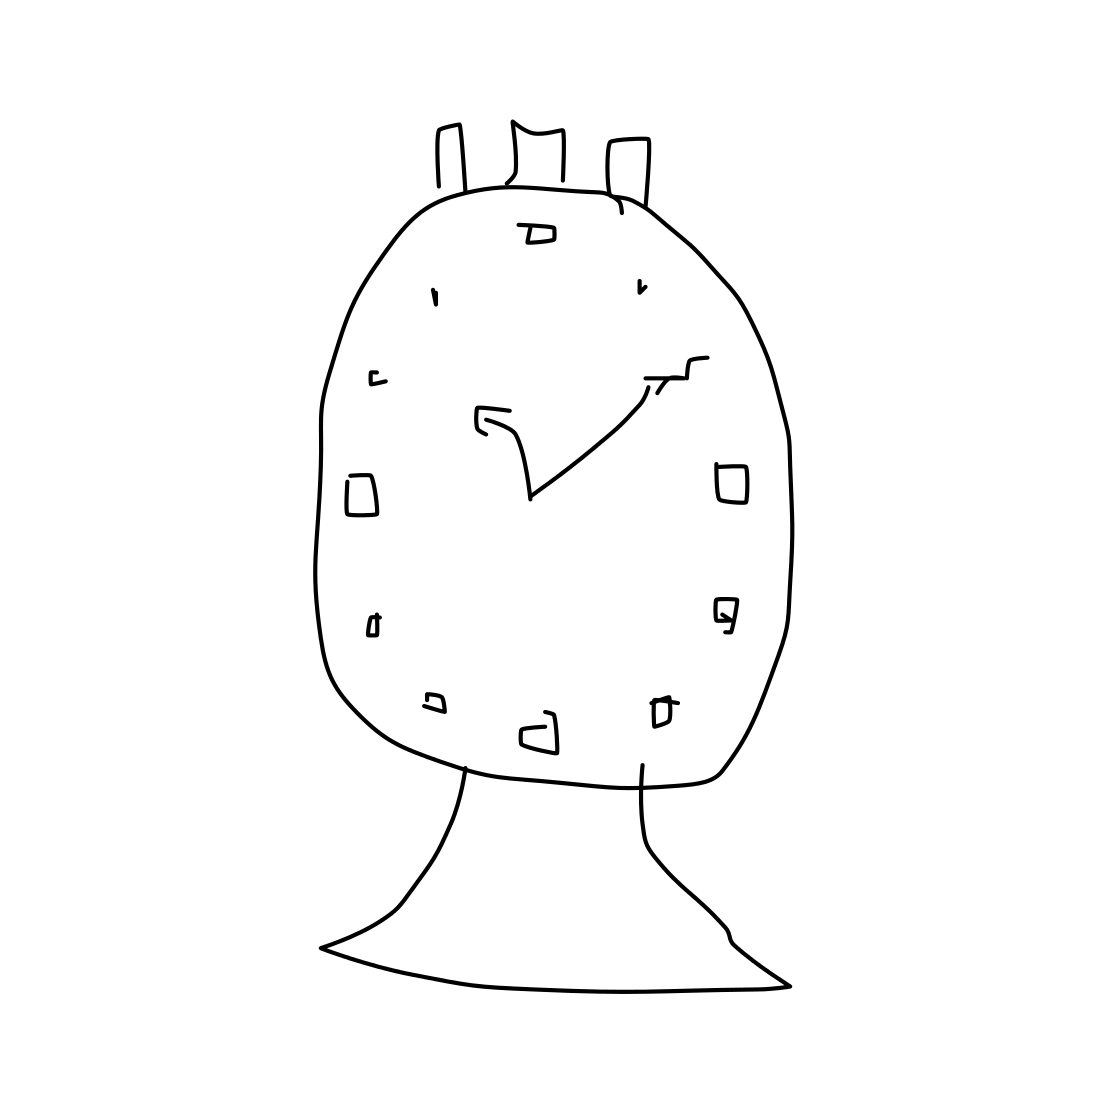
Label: alarm clock